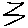
Label: zigzag